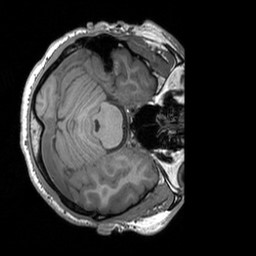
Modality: T1w
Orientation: axial
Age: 38
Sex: male
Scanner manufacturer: siemens
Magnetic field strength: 3 T
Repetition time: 1.9 s
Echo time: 0.00252 s